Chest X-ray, PA view. Patient: 63 years old, sex F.
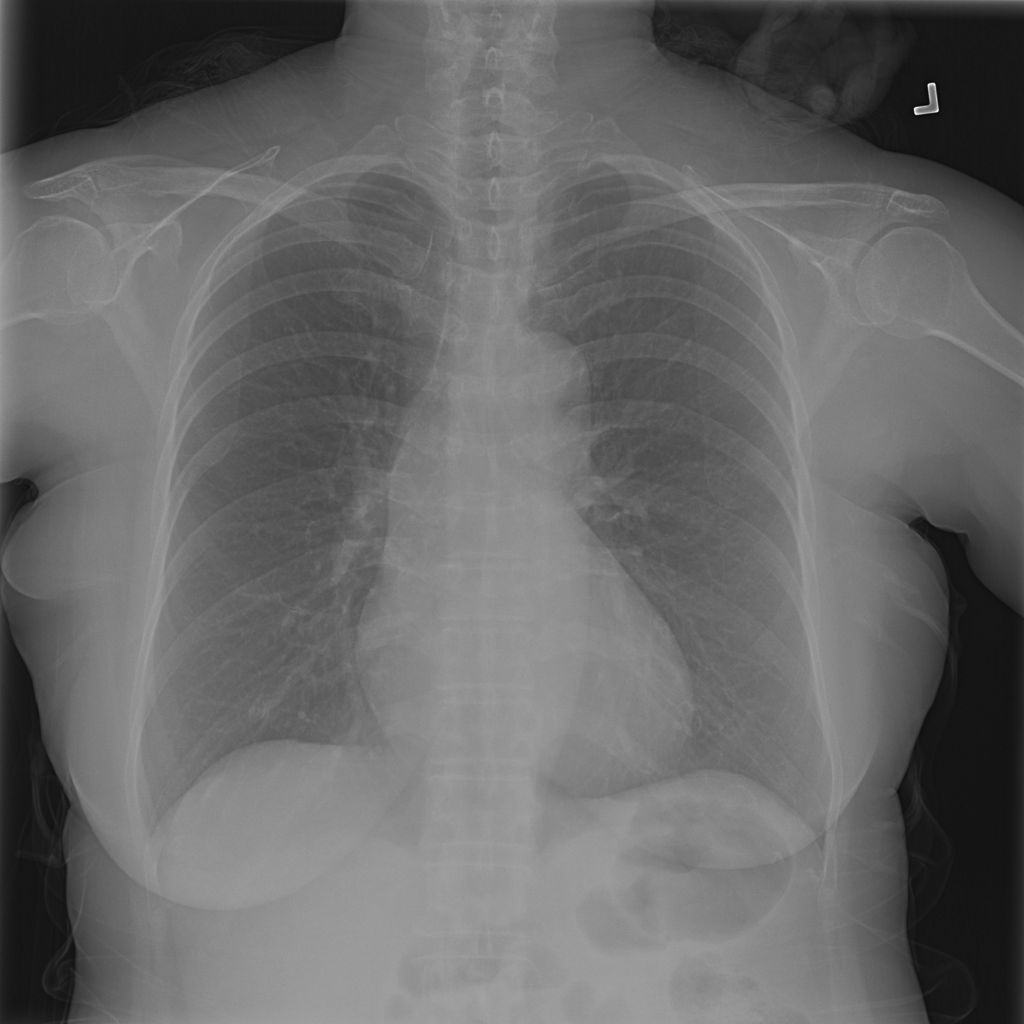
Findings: No Finding